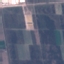
Land use / land cover class: PermanentCrop